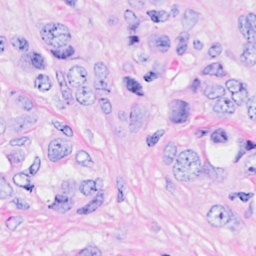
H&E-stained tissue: Breast